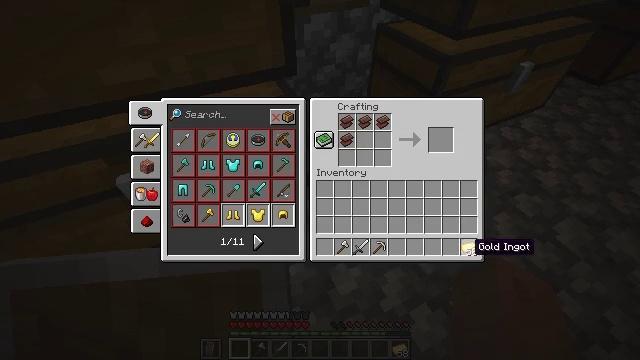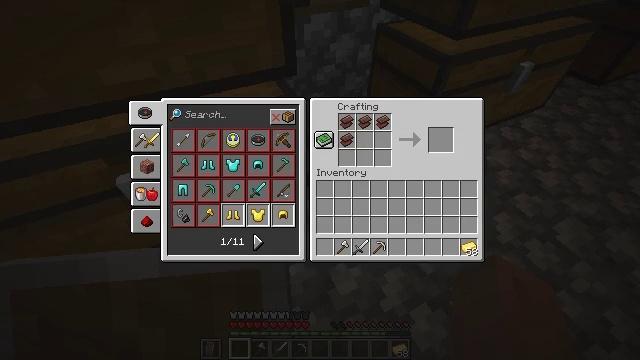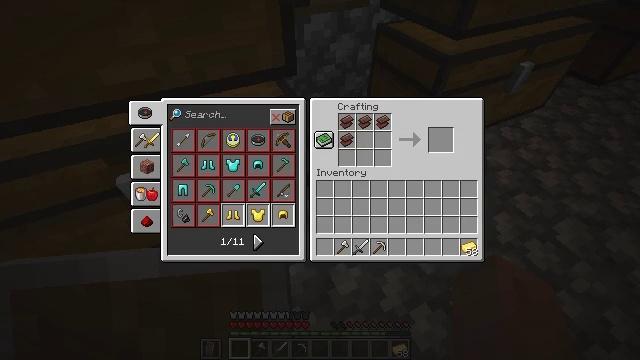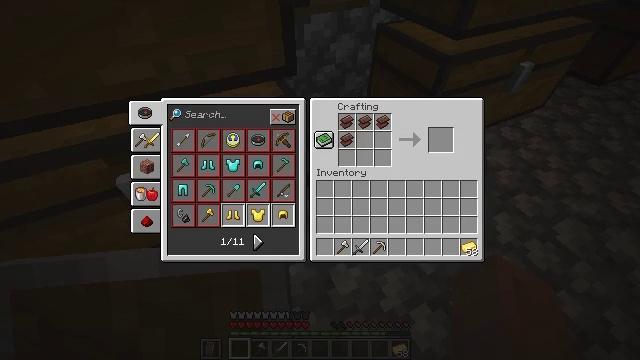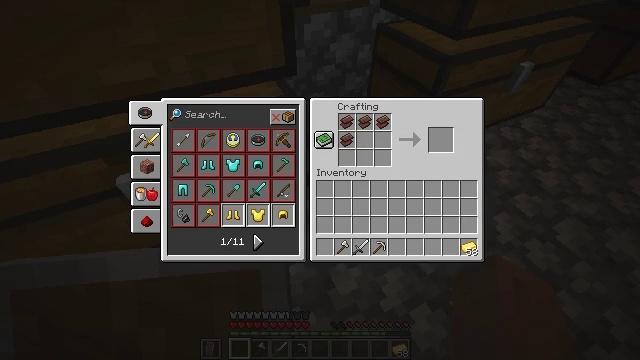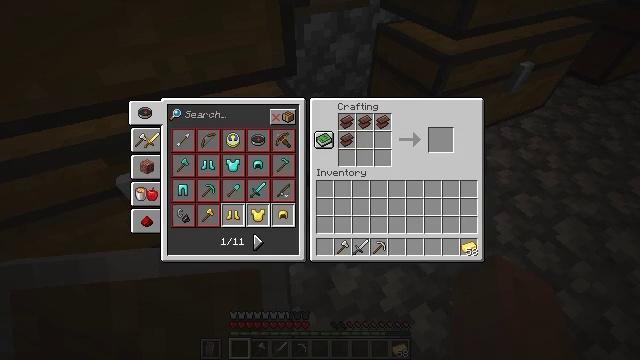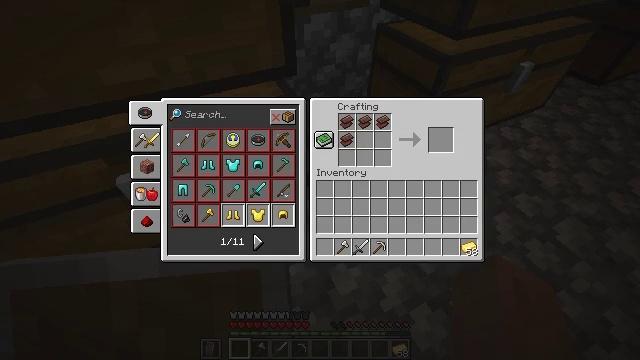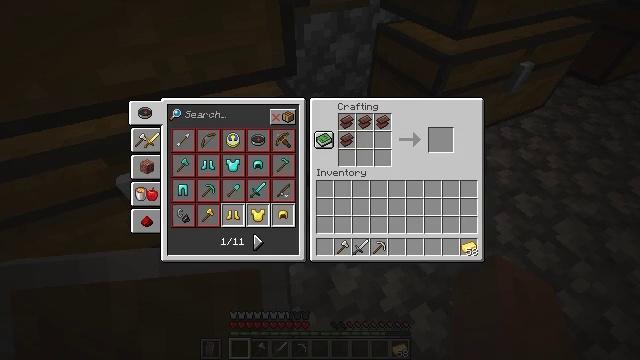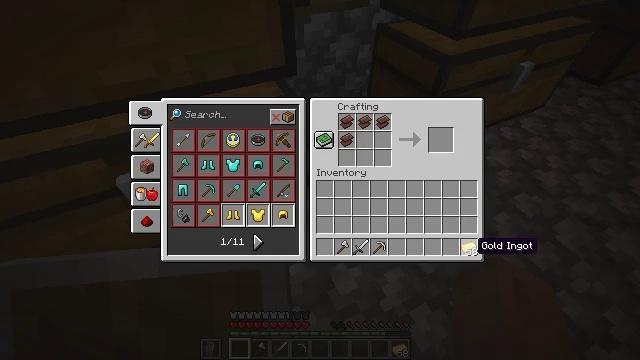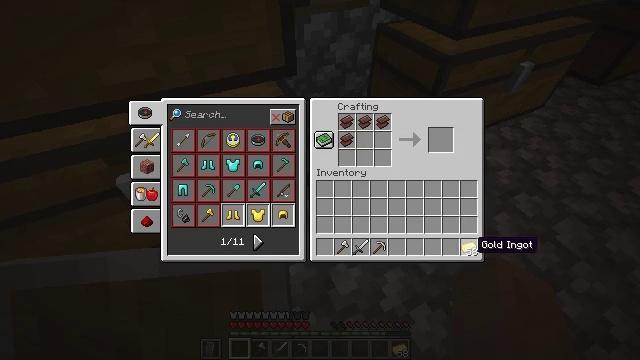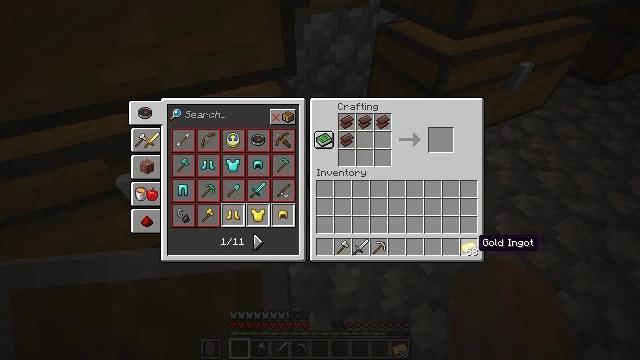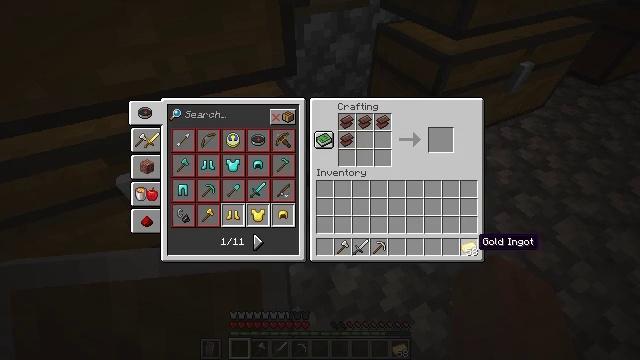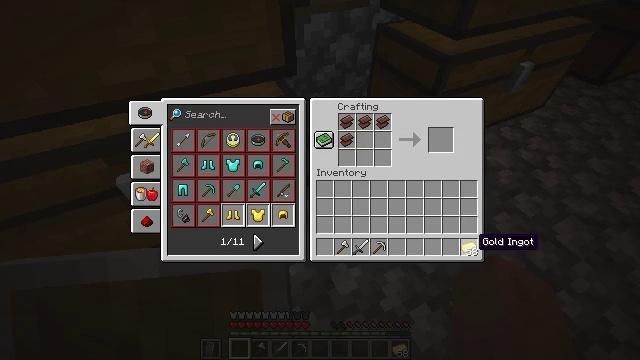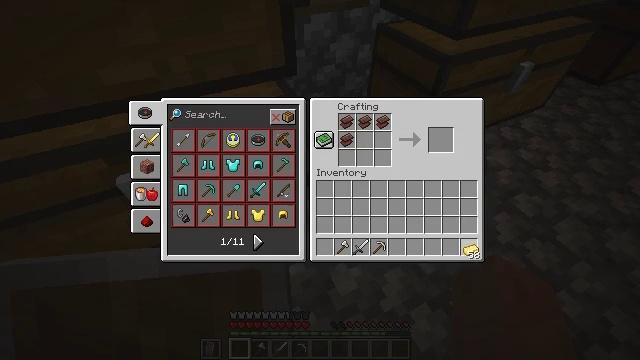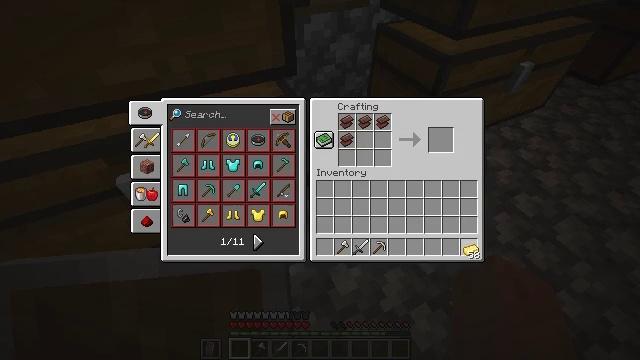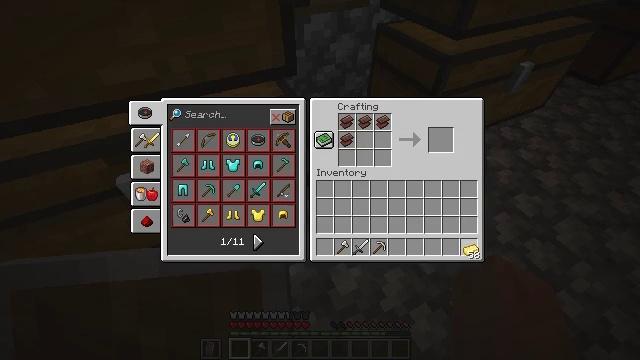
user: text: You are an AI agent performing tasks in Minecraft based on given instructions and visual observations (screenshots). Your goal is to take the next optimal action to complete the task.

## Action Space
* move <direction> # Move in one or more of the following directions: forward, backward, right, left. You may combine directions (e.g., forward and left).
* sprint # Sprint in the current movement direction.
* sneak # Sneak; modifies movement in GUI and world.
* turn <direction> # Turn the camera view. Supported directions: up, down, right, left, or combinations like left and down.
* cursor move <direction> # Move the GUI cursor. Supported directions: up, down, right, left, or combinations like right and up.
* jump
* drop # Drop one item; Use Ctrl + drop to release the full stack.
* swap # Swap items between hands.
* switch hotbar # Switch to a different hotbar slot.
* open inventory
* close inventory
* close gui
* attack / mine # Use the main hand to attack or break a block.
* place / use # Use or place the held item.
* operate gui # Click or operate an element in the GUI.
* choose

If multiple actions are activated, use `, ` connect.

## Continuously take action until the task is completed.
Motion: motion action
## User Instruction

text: Open the crafting table to create a netherite ingot.
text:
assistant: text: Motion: no_op
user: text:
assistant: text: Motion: no_op
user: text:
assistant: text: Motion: no_op
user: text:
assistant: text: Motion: no_op
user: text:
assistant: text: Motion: no_op
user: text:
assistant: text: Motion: no_op
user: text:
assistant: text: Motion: no_op
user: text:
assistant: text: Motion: no_op
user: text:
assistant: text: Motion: no_op
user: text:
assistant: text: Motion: no_op
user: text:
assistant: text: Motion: no_op
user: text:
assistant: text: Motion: no_op
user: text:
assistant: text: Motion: attack / mine
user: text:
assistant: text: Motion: attack / mine
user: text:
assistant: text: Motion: attack / mine
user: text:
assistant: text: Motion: turn up
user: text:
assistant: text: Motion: turn left and up
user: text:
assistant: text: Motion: turn left and up
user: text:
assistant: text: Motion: turn left and up
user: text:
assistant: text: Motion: turn left and up
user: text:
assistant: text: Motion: turn left and up
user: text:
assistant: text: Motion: no_op
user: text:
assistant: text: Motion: no_op
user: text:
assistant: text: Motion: no_op
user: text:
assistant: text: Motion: no_op
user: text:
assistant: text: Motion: no_op
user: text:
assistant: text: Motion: no_op
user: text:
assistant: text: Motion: no_op
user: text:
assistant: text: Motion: no_op
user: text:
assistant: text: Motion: no_op